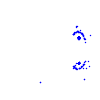
Particle: kaon